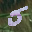
Label: 5